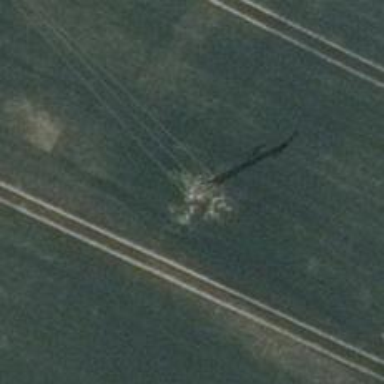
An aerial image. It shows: Power pole.